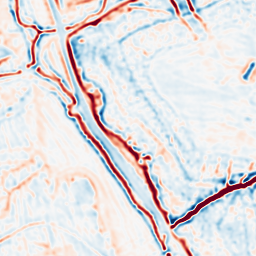
Category: multiscale
Decomposition family: log
Decomposition parameters: sigma: 2
Upsampling method: linear_exact
Upsampling parameters: scale: 2
Upsampling scale: 2